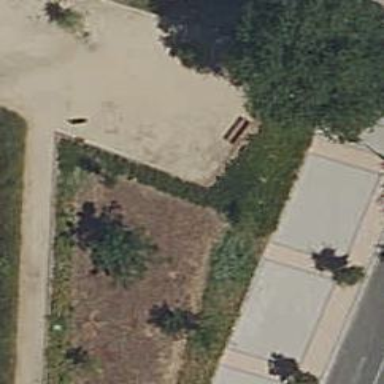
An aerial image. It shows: Bench.